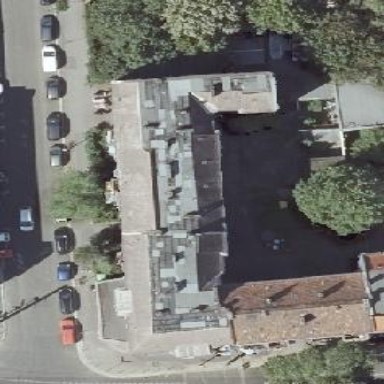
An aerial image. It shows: Building with mixed use of apartments and retail spaces. The roof has gambrel and flat shape.